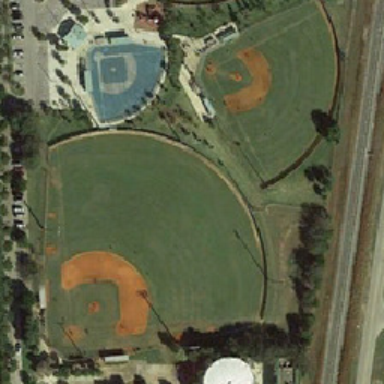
Two green baseball fields and one blue baseball field are side by side .